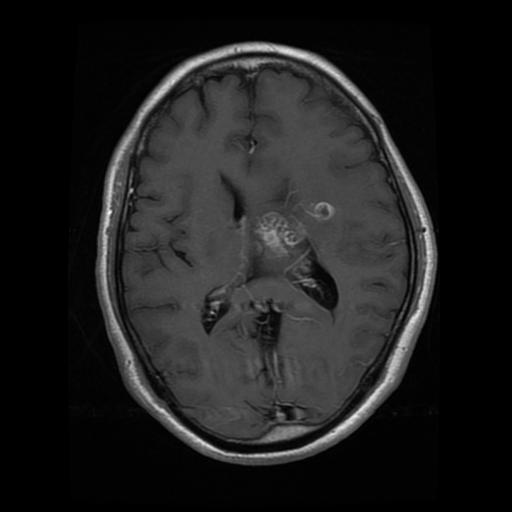
Label: glioma